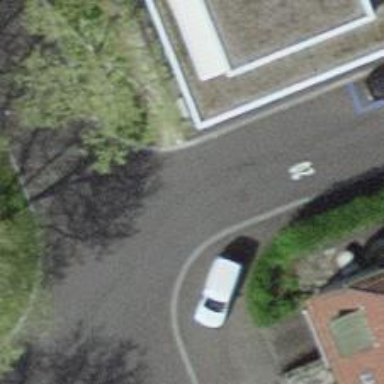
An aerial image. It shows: Living street with asphalt surface and opposite cycleway.